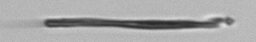
Label: fiber